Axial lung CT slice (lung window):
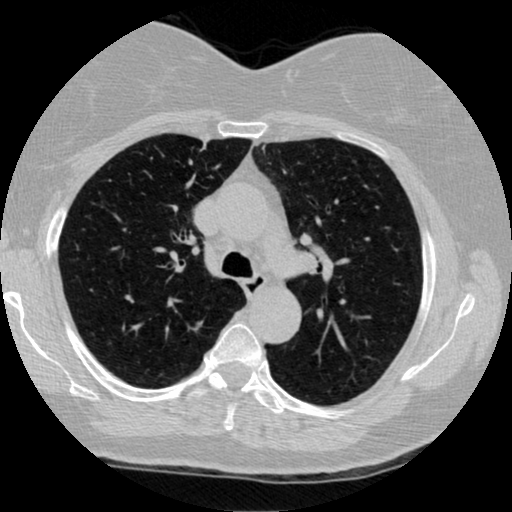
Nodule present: no